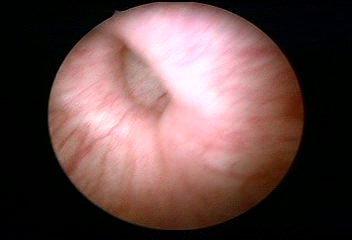
Modality: WLC
Class: Normal mucosa
Bladder cancer association: No